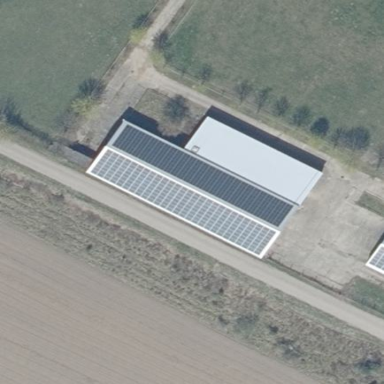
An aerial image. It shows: Solar power generator with photovoltaic panels.